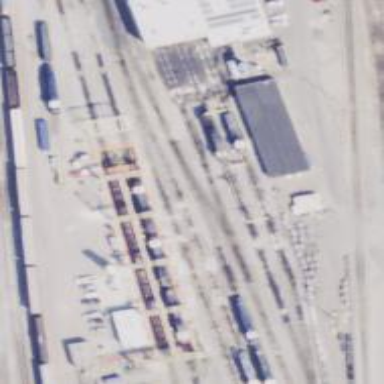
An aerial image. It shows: Railway yard.